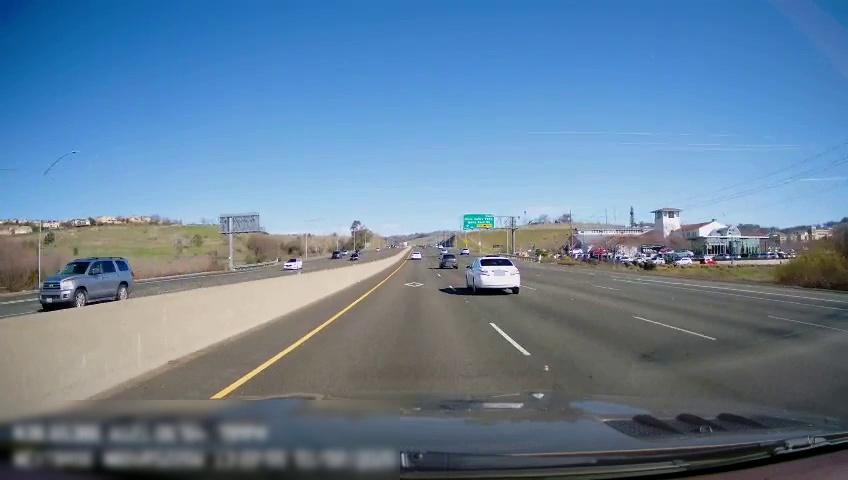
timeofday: Day
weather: Sunny
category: Drivable Space
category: Drivable Space
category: Vehicles | SUV
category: Vehicles | SUV
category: Vehicles | Car
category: Vehicles | Car
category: Vehicles | SUV
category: Vehicles | SUV
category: Lanes | Current Lane
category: Lanes | Current Lane
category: Lanes | Alternate Lane
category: Lanes | Alternate Lane
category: Lanes | Alternate Lane
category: Lanes | Alternate Lane
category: Lanes | Opposite Lane
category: Traffic | Signs